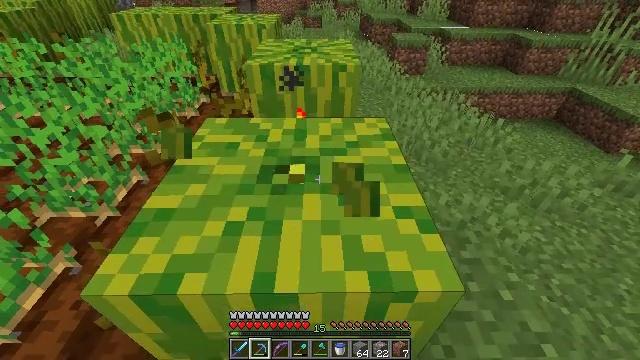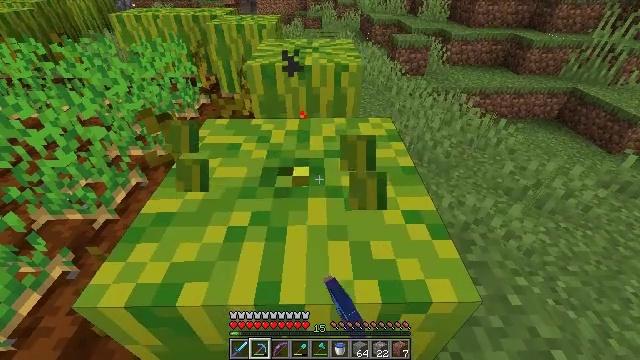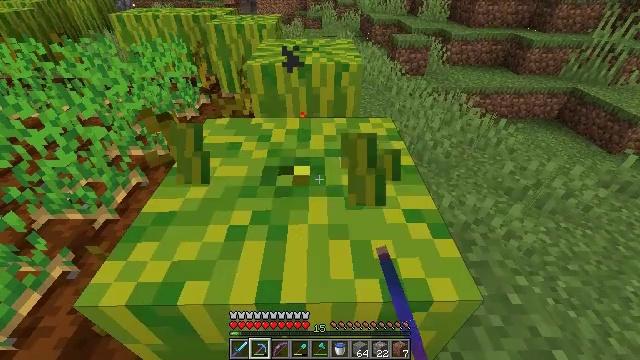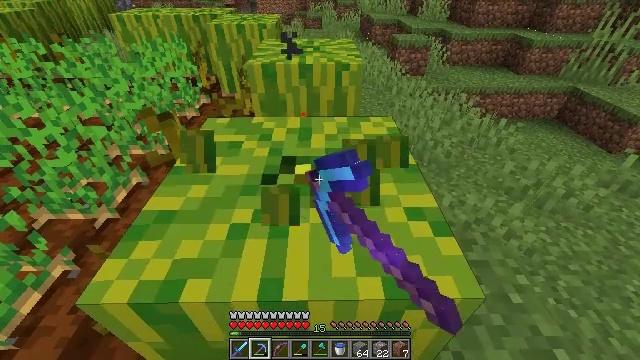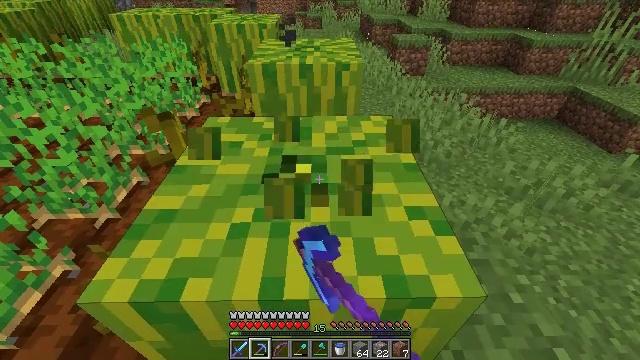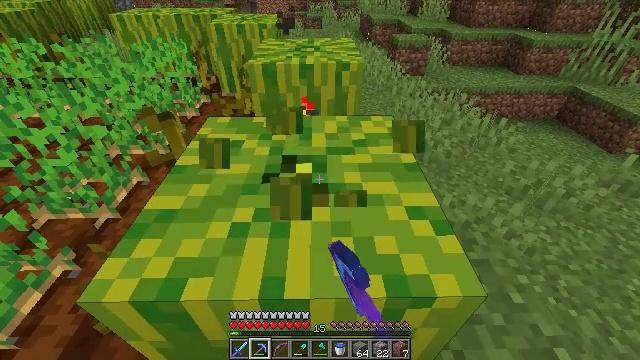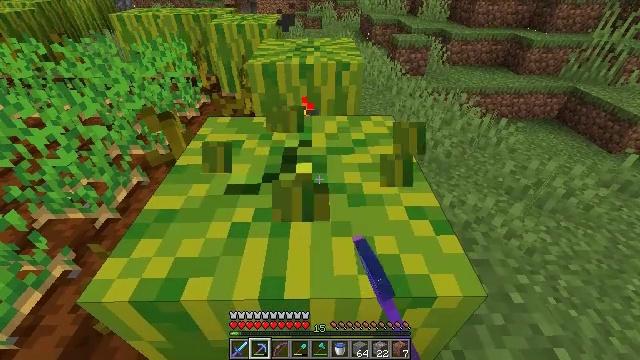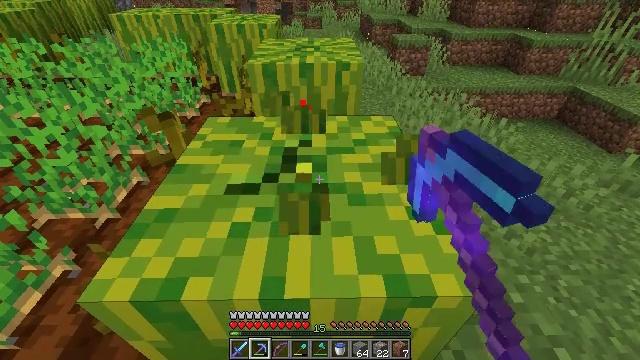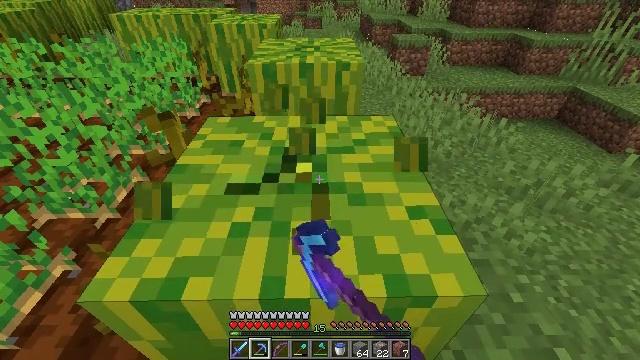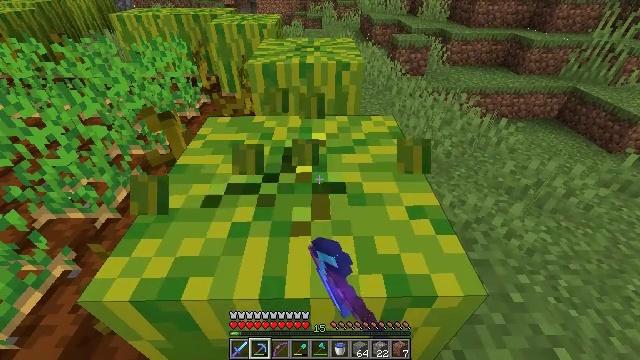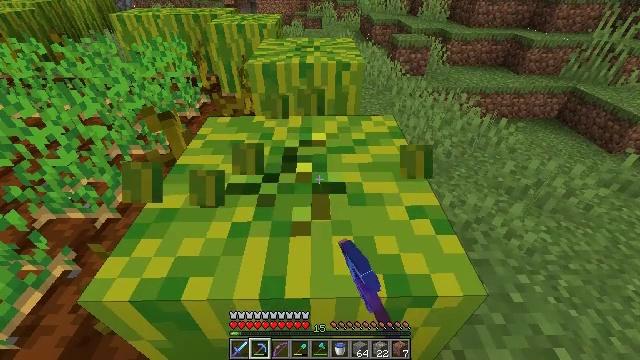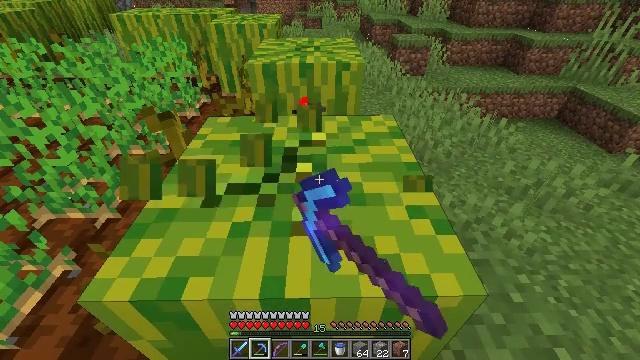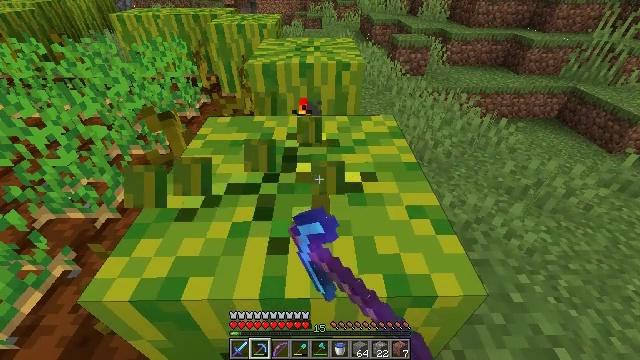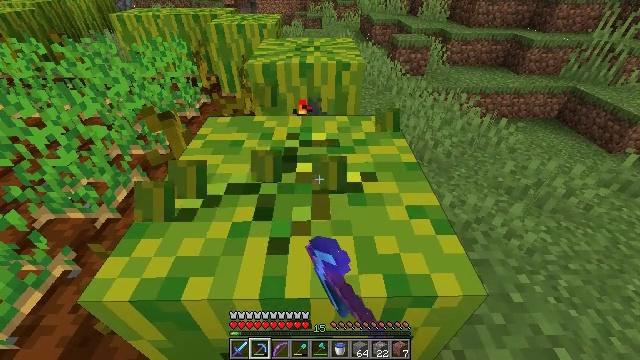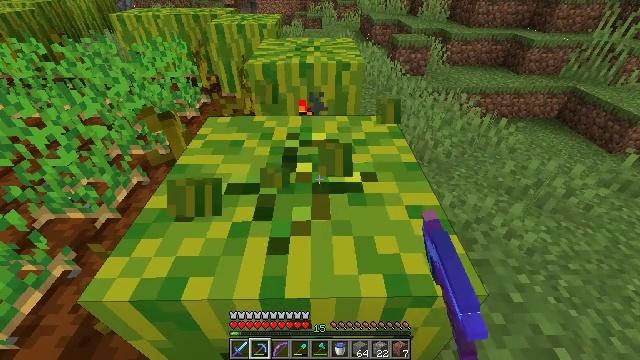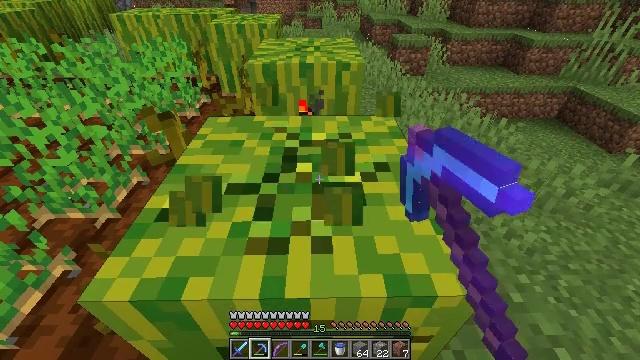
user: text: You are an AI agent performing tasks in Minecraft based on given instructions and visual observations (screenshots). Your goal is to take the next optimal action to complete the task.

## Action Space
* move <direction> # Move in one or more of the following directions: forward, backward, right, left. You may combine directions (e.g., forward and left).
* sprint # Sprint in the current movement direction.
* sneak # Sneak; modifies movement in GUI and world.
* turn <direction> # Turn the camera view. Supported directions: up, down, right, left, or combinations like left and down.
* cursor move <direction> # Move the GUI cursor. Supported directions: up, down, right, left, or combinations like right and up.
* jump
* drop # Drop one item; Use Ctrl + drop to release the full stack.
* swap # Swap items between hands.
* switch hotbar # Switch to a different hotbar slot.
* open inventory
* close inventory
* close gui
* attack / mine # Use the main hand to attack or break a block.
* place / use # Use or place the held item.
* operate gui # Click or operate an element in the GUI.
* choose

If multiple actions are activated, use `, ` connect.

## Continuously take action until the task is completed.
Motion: motion action
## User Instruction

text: Break the melon to get slices.
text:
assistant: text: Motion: attack / mine
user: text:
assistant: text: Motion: attack / mine
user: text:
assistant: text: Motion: attack / mine
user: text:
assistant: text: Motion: attack / mine
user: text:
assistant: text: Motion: attack / mine
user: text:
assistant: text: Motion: attack / mine
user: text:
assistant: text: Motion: attack / mine
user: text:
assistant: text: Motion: attack / mine
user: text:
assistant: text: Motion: attack / mine
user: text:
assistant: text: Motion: attack / mine
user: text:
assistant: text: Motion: attack / mine
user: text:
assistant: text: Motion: attack / mine
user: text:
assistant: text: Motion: attack / mine
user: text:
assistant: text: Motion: attack / mine
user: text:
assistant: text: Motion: attack / mine
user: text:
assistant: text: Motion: attack / mine
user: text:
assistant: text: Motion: attack / mine
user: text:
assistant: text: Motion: attack / mine
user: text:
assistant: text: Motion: attack / mine
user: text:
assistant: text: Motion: attack / mine
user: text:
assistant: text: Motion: attack / mine
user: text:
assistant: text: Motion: attack / mine
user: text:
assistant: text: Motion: attack / mine
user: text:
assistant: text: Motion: attack / mine
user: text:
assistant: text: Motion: attack / mine
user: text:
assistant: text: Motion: attack / mine
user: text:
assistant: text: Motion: attack / mine
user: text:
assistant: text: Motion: attack / mine
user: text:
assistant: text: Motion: attack / mine
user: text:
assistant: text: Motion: attack / mine